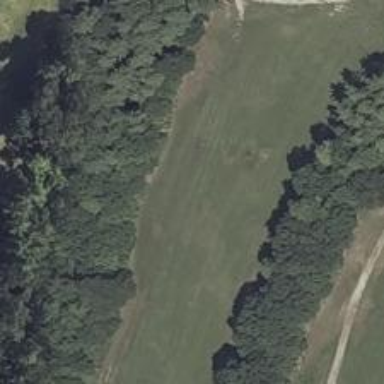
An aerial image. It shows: Scenic golf fairway.